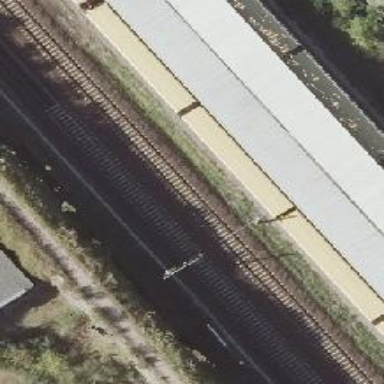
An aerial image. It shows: Close-up of railway platform edge.